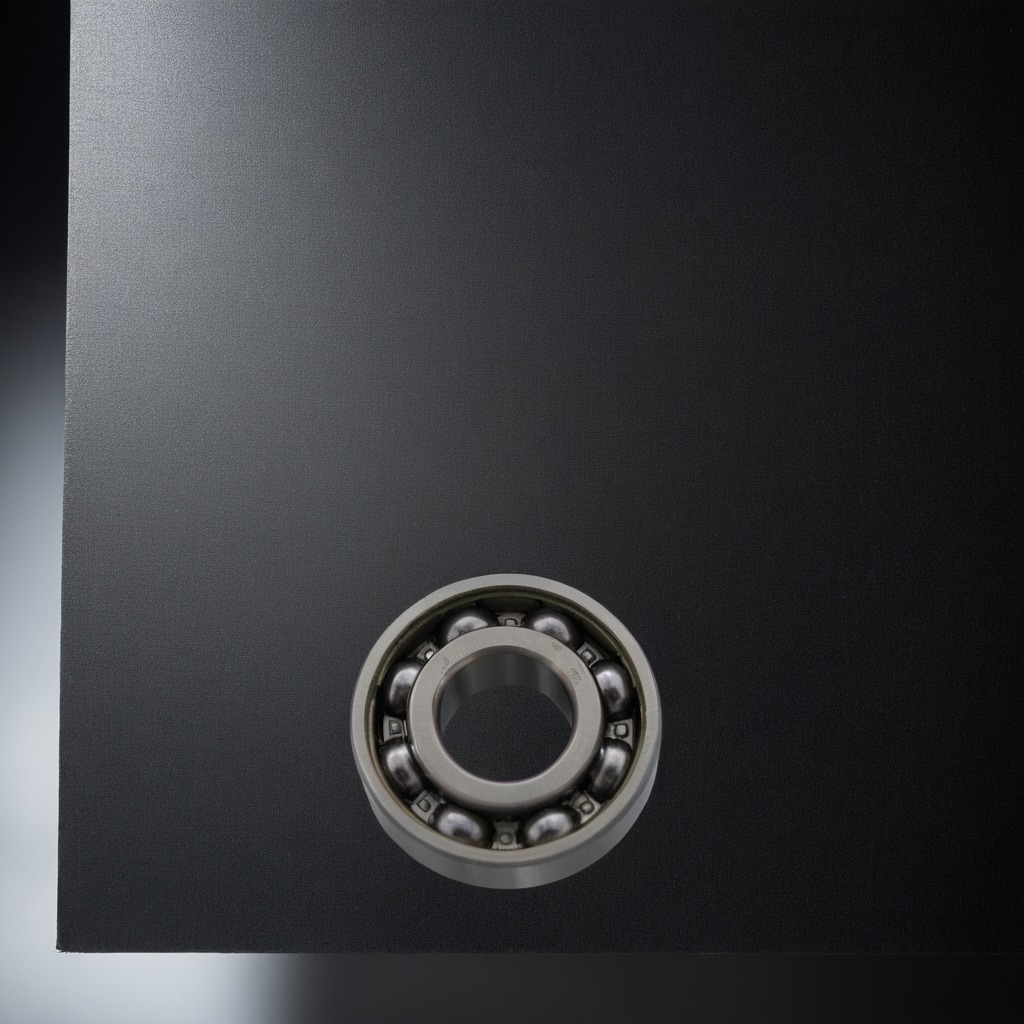
A ball bearing is lying on the clean granite tabletop.